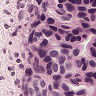
Metastatic tissue present: yes